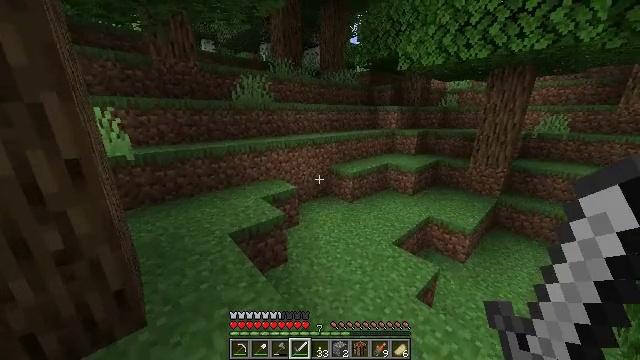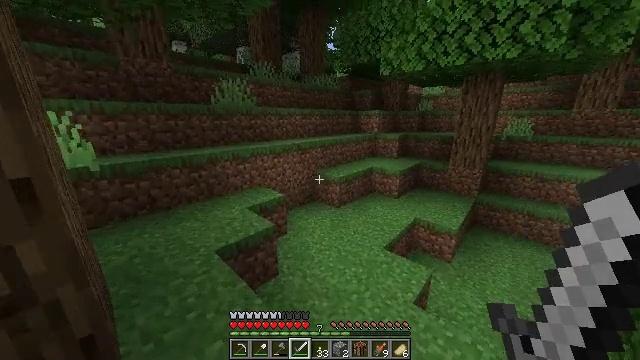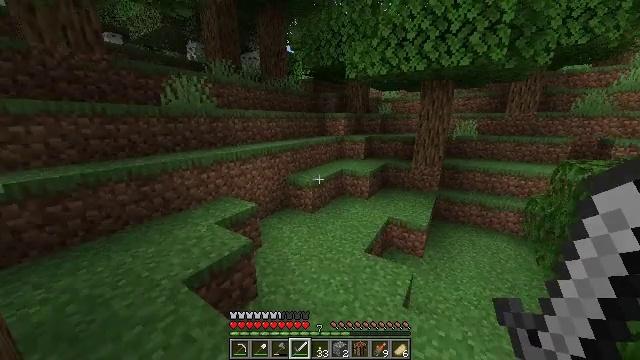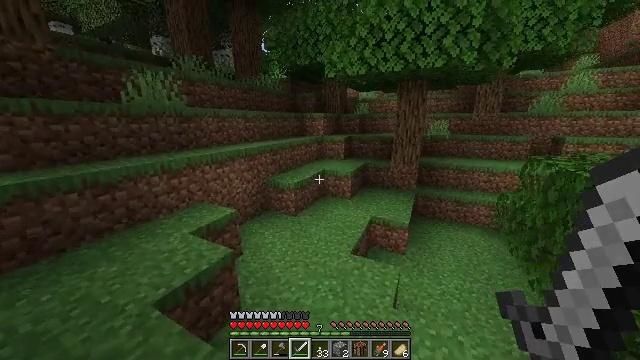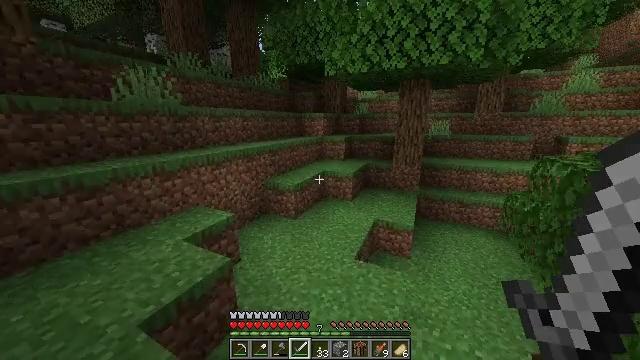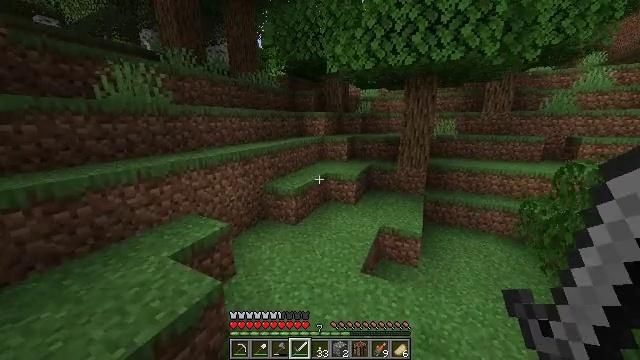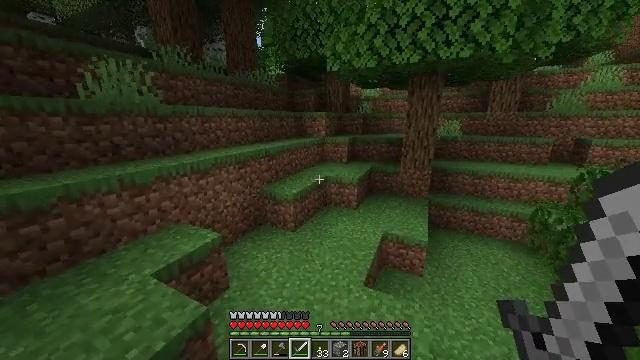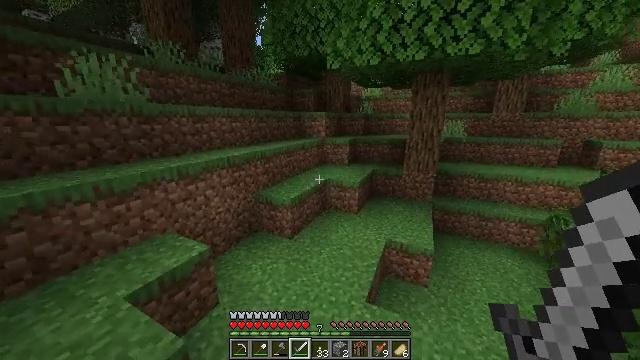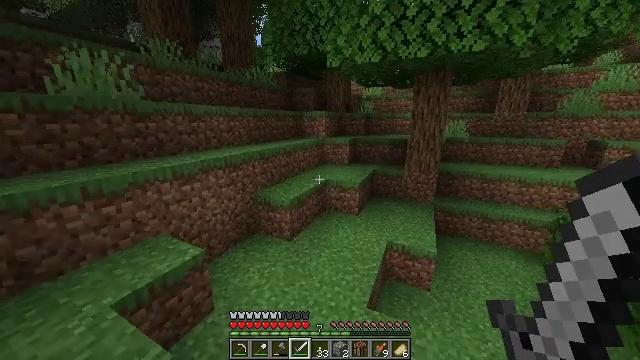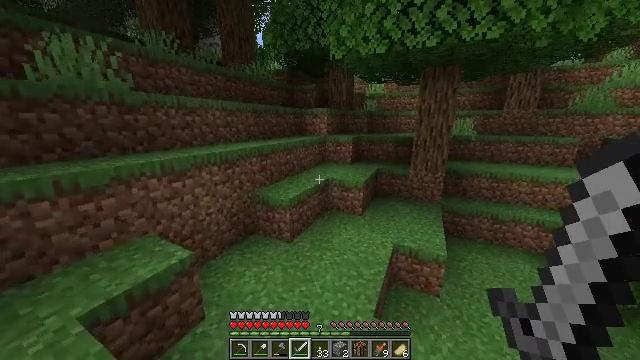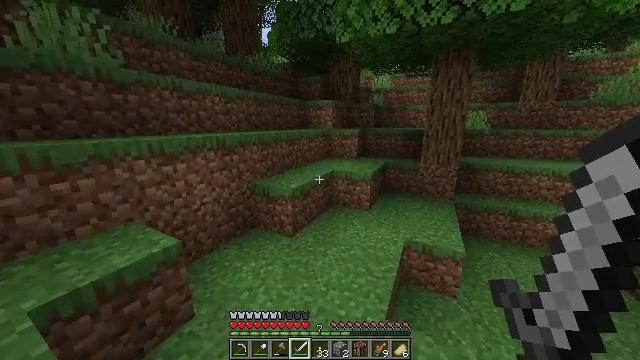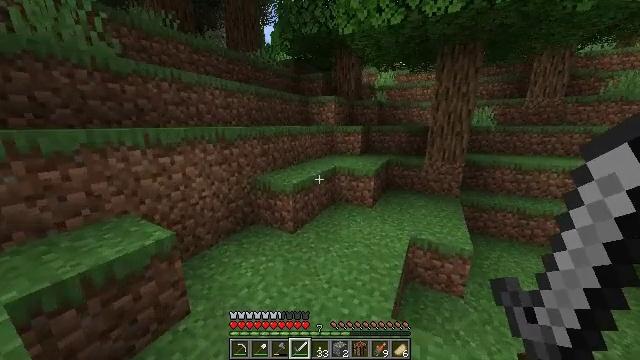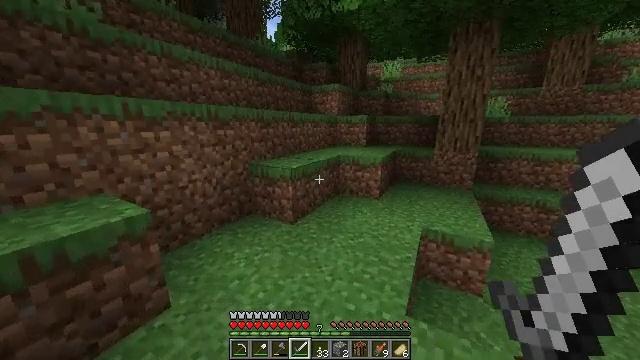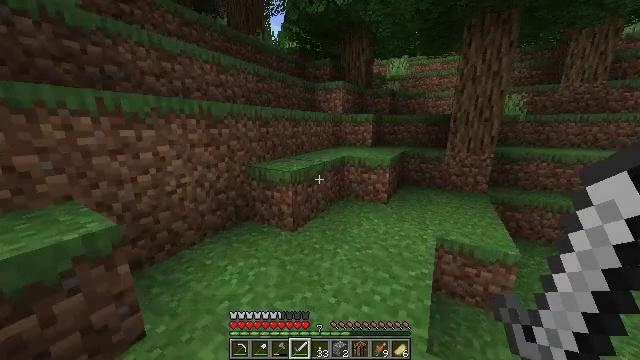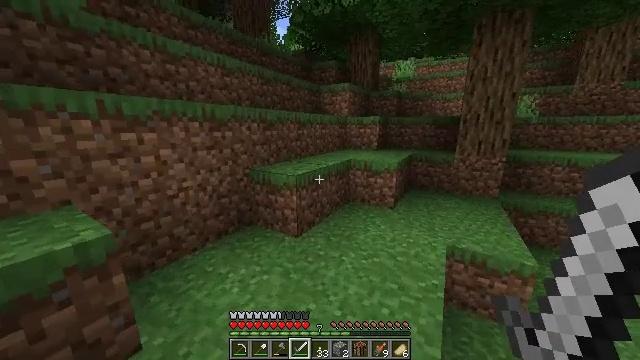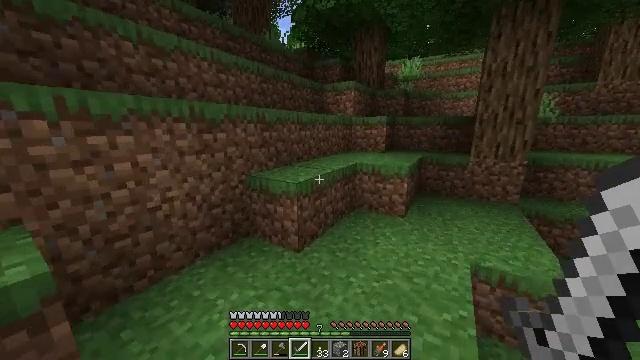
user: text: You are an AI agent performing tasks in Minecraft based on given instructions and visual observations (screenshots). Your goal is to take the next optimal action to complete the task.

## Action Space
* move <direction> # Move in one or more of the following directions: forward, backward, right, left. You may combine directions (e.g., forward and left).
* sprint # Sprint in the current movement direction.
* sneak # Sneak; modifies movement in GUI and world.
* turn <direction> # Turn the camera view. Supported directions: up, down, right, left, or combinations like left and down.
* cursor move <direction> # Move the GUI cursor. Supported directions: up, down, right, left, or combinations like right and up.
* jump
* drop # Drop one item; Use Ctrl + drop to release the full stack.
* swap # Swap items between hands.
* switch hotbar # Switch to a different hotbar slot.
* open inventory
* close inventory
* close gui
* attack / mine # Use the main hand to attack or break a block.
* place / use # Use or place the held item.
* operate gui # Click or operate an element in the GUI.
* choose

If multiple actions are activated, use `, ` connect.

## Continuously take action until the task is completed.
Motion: motion action
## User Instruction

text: Hunt a salmon.
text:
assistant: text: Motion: move forward and move left, sprint, turn right and up
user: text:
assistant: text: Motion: move forward, sprint, turn right
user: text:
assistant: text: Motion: move forward, sprint, turn right
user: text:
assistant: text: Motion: move forward, sprint
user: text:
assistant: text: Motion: move forward, sprint
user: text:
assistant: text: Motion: move forward, sprint
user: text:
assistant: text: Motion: move forward, sprint
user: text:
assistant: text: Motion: move forward, sprint
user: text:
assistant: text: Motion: move forward, sprint
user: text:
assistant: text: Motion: move forward, sprint, turn left
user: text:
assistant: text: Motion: move forward, sprint
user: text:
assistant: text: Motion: move forward, sprint
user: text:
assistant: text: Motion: move forward, sprint
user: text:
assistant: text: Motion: move forward, sprint, turn left
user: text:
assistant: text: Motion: move forward, sprint
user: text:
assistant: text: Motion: move forward, sprint
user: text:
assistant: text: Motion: move forward, sprint, turn left
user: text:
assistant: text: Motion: move forward, sprint, turn left
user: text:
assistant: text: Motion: move forward, sprint, turn left
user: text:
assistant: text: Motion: move forward, sprint, turn left, jump
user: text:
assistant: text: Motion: move forward, sprint, turn left, jump
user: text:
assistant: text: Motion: move forward, sprint, turn left, jump
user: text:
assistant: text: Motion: move forward, sprint, turn left, jump
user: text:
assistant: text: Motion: move forward, sprint, jump
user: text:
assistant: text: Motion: move forward, sprint, turn left
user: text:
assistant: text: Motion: move forward, sprint
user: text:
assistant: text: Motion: move forward and move left, sprint
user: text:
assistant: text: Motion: move forward and move left, sprint
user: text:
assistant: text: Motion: move forward and move left, sprint, jump
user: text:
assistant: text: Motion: move forward and move left, sprint, jump